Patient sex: F
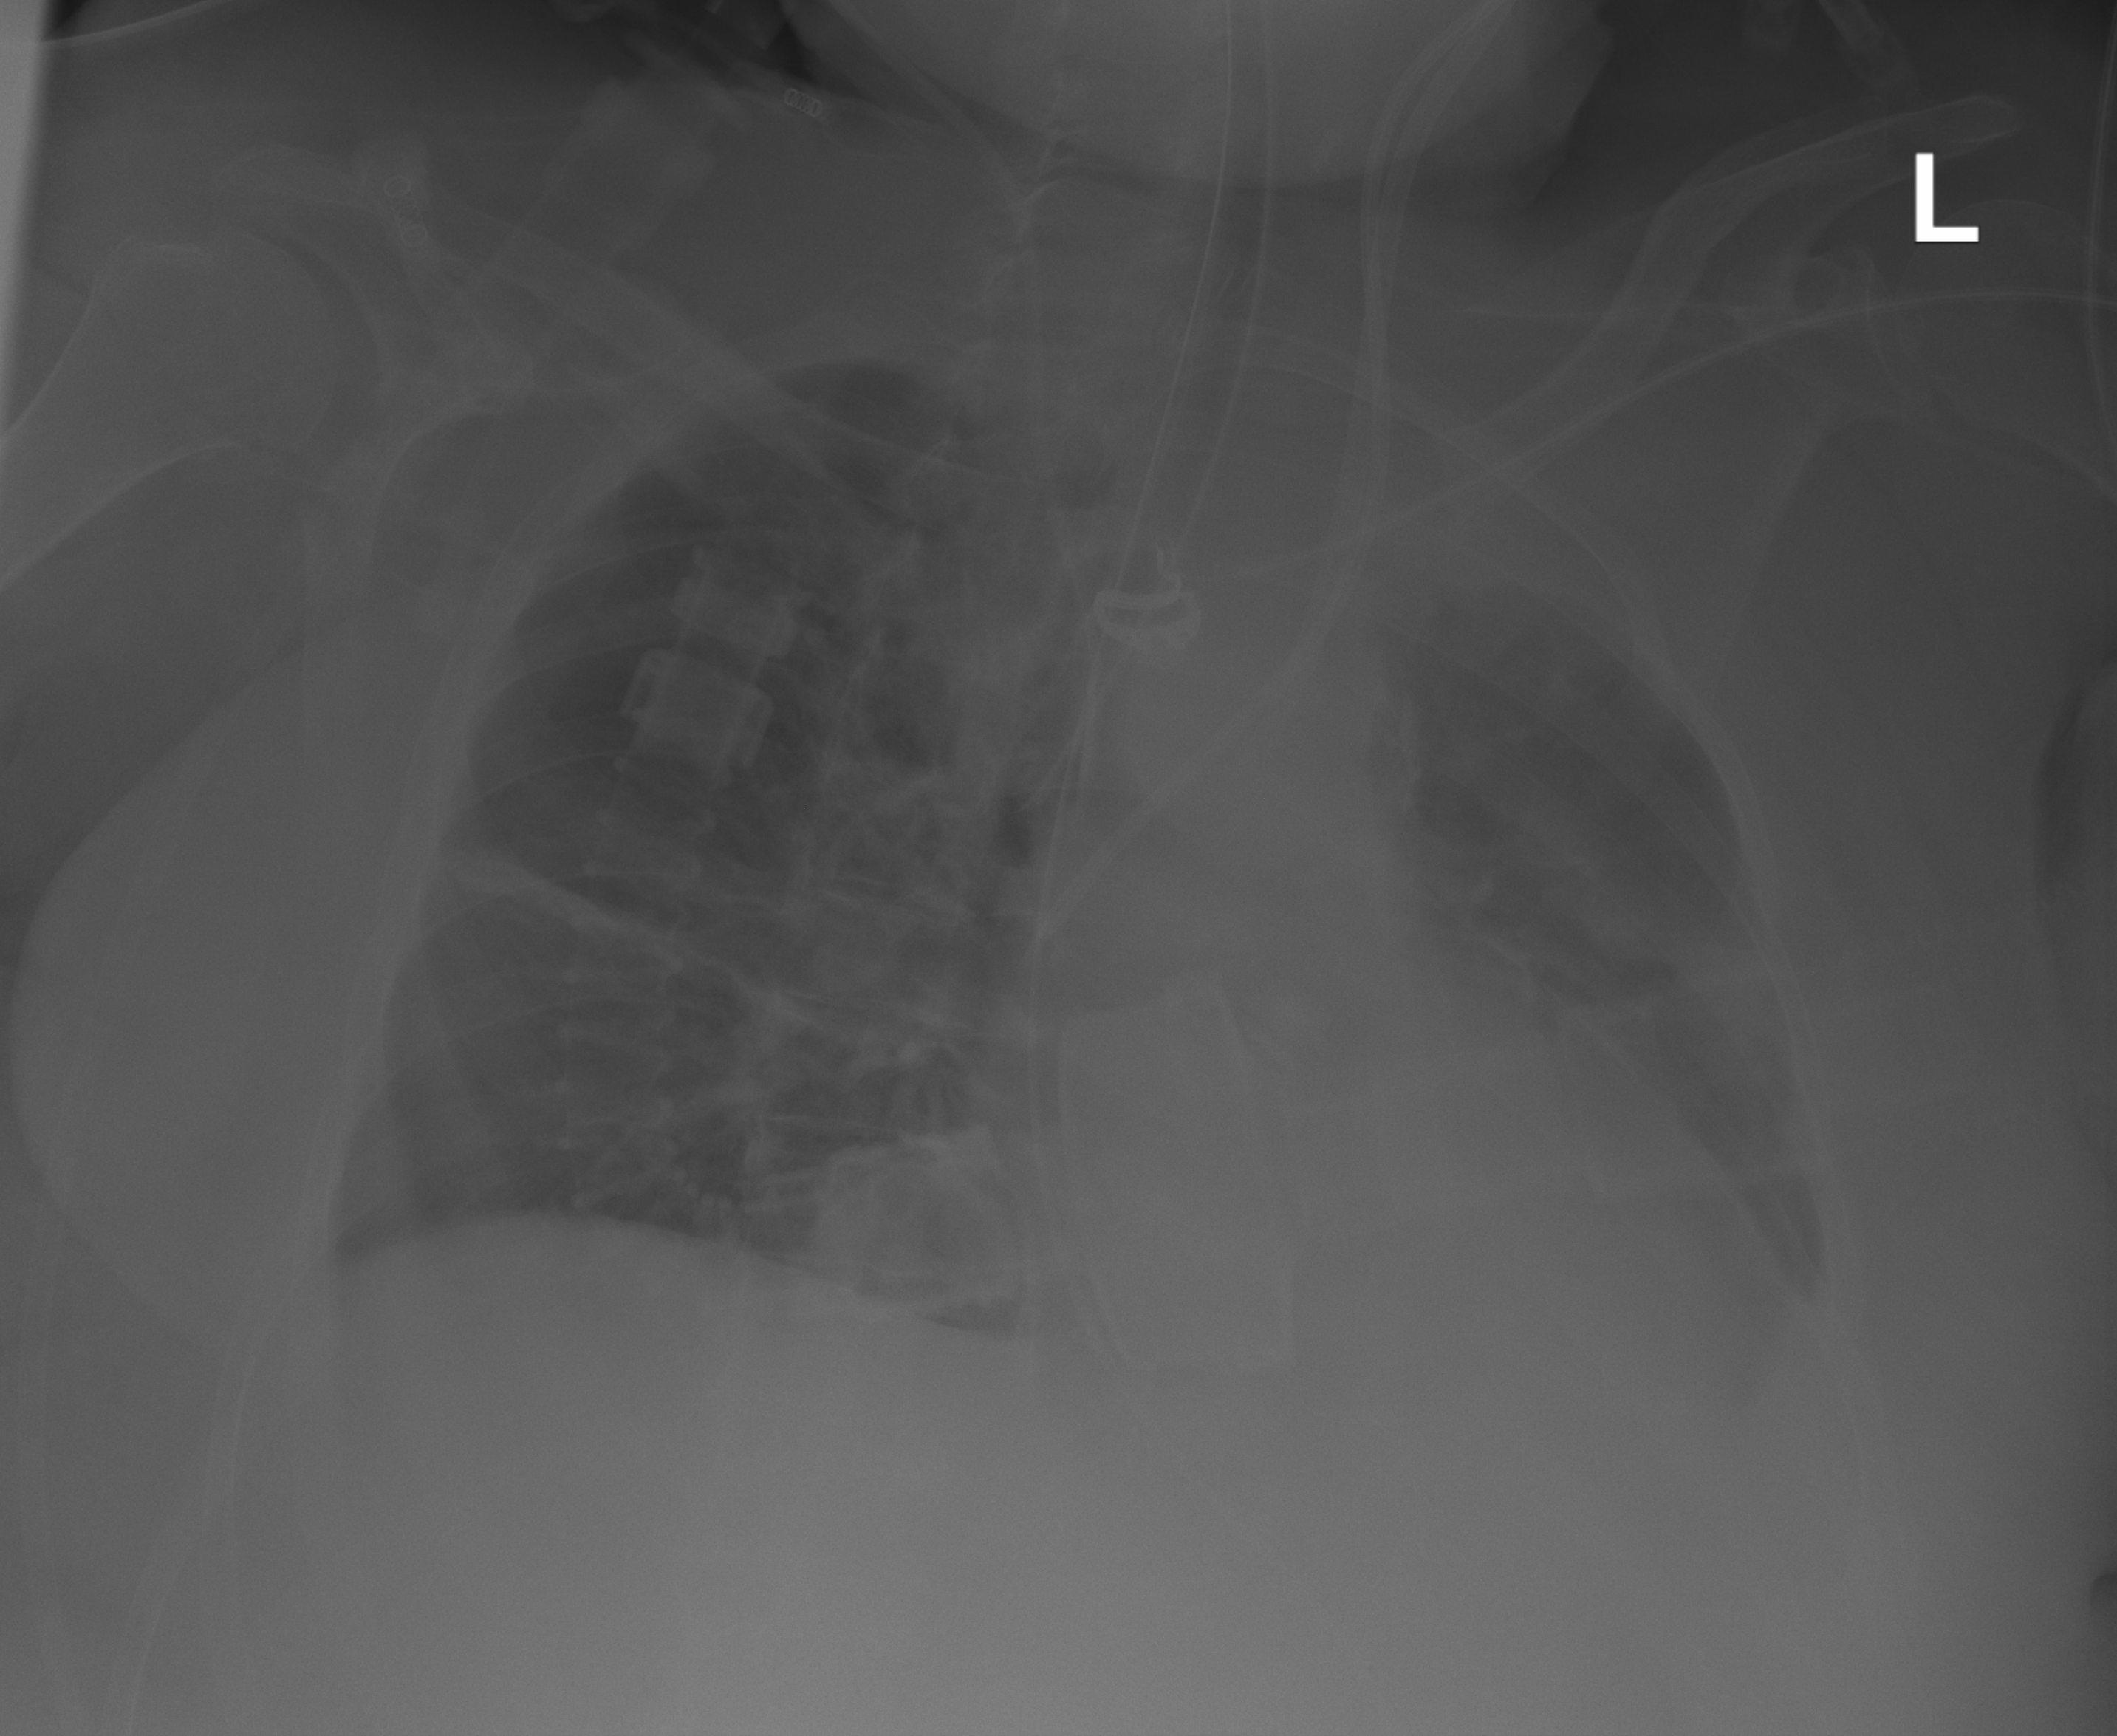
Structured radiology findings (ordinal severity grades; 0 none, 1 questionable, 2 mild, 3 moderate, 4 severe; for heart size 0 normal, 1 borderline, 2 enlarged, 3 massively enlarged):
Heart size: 0
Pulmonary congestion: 0
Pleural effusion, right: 0
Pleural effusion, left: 2
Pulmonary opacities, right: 0
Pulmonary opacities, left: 0
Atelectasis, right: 2
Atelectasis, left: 2